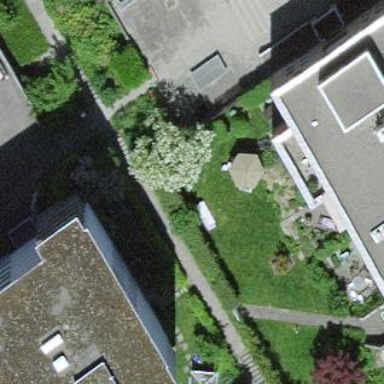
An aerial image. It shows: Building with apartments and flat roof.